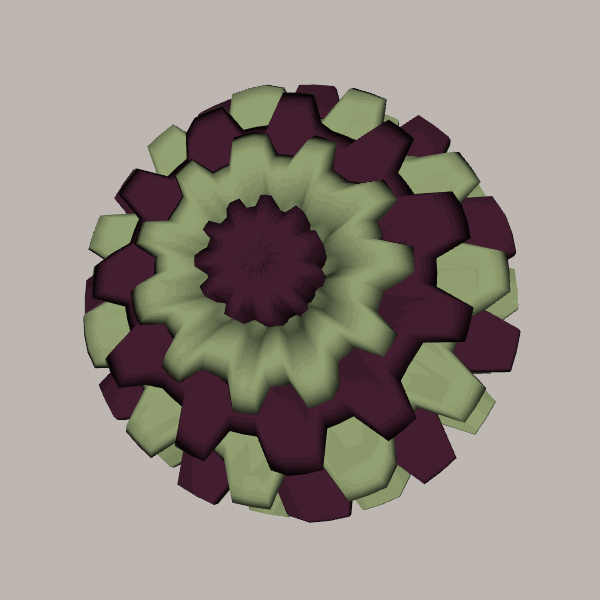
Background: light